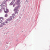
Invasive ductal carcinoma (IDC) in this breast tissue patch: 0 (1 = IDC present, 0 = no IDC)